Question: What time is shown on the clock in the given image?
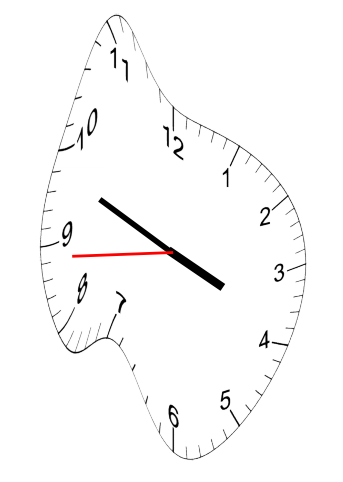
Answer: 03:48:44